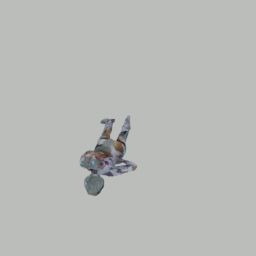
Label: people